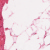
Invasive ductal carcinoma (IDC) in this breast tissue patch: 0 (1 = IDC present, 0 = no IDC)